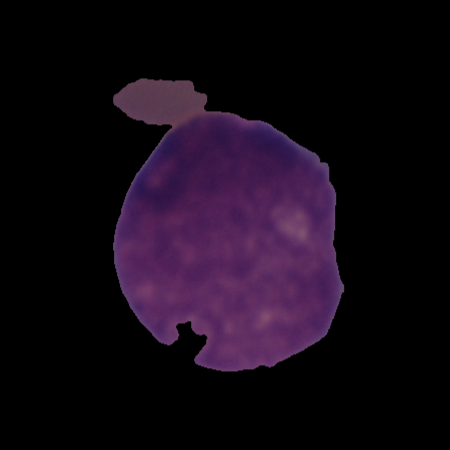
Label: cancer